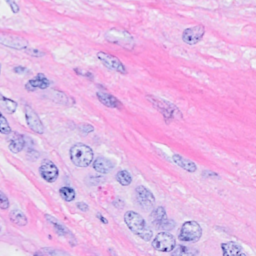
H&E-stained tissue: Breast